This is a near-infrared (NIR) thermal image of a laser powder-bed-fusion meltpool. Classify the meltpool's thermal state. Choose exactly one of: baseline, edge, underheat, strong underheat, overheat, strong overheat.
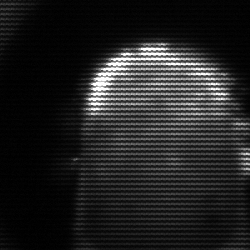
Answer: strong underheat